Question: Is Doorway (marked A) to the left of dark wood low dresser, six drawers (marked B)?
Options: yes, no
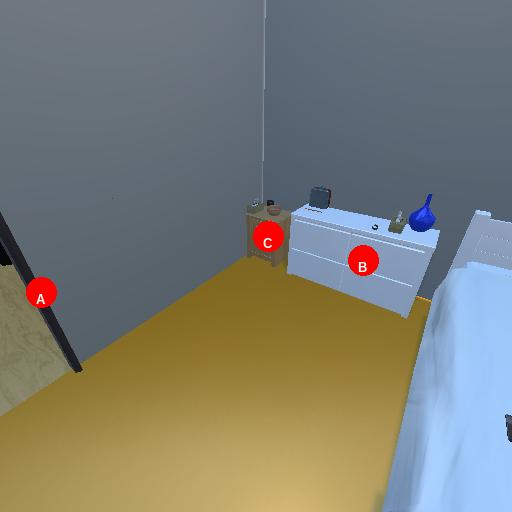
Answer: yes